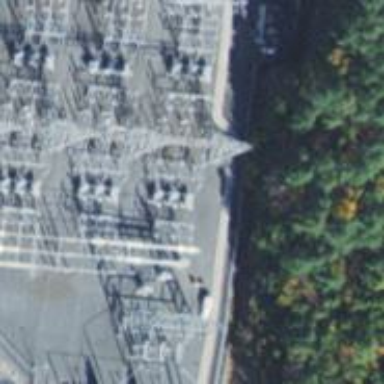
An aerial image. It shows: Switch for power supply.